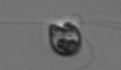
Label: flagellate_morphotype1